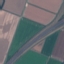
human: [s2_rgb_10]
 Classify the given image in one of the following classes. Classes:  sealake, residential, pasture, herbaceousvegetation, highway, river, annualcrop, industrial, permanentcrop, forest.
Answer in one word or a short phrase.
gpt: Highway